Field crop: maize
Growth stage: 2
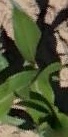
Species: maize